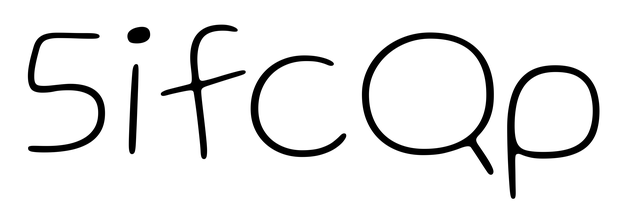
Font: Gluten_Thin